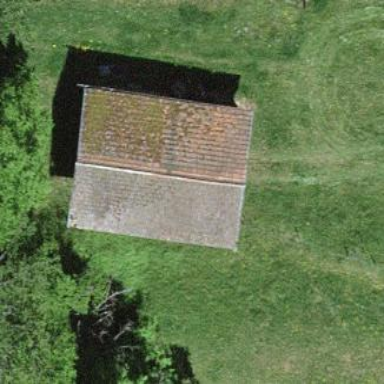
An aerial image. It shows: Farm auxiliary building.